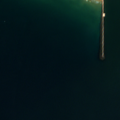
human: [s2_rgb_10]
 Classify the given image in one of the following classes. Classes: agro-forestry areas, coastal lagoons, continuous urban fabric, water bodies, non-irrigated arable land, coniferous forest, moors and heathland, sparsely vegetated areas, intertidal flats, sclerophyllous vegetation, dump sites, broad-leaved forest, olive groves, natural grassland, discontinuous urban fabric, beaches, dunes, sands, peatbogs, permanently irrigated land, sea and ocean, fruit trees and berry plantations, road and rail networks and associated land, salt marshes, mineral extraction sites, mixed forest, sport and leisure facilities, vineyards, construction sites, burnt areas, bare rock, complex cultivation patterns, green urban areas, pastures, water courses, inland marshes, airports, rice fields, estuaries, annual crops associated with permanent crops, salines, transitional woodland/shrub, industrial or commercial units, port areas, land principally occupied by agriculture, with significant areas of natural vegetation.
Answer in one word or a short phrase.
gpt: estuaries, sea and ocean